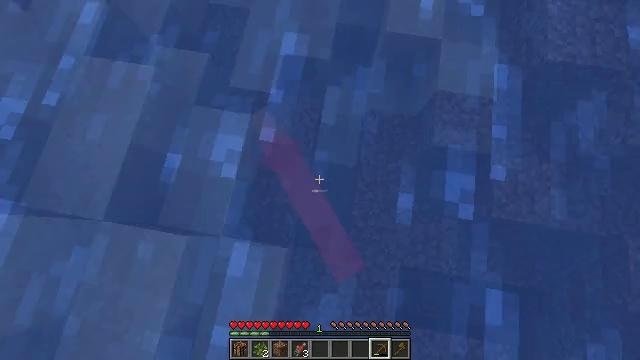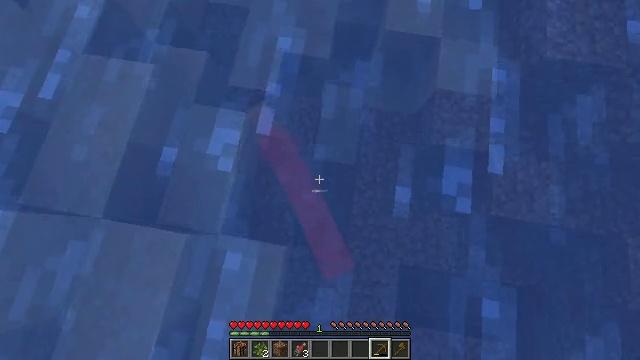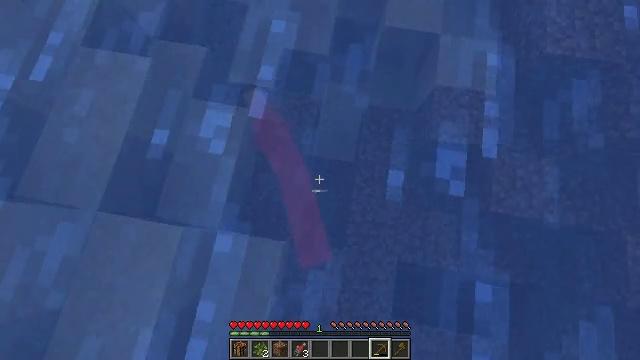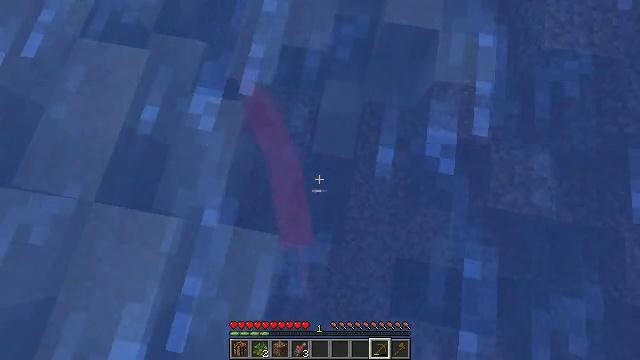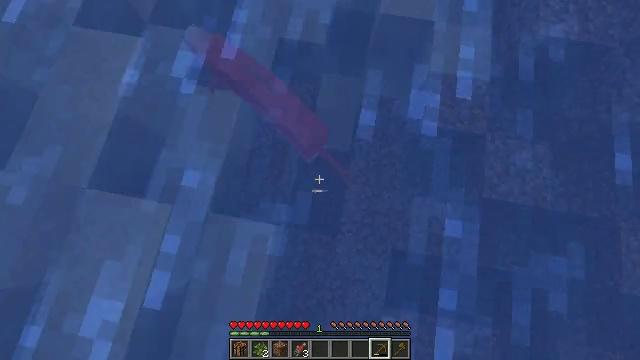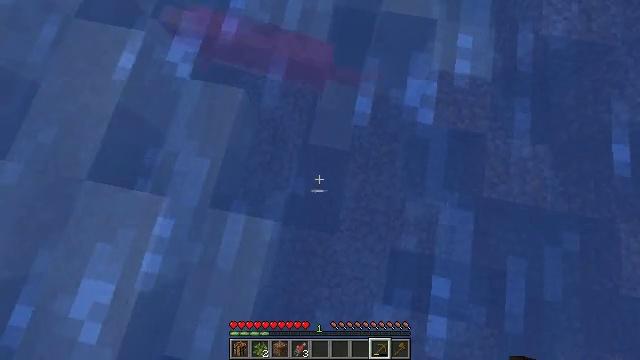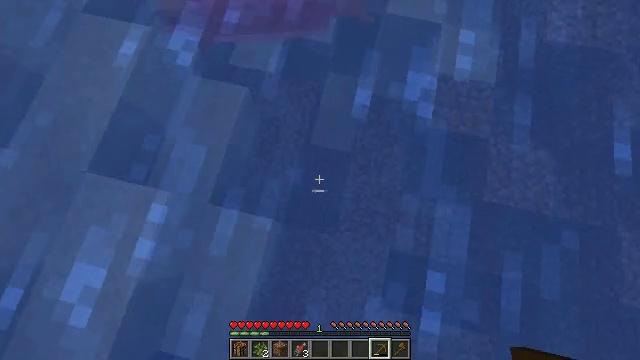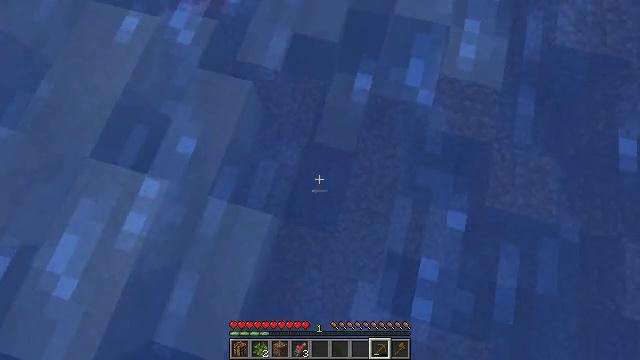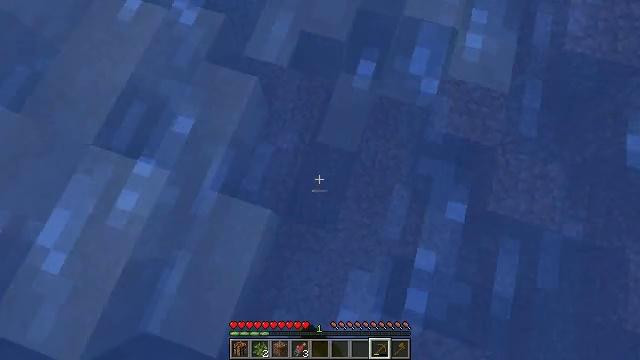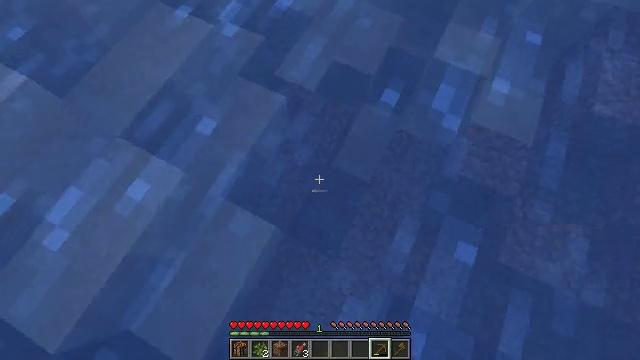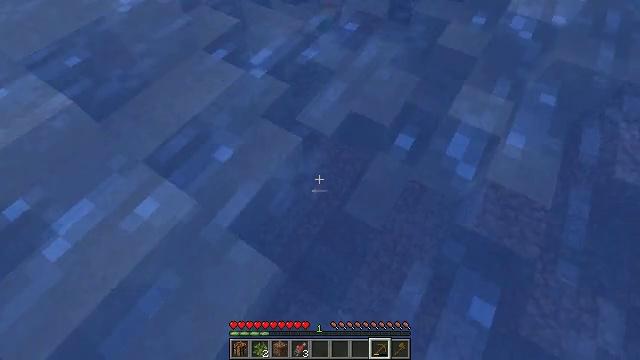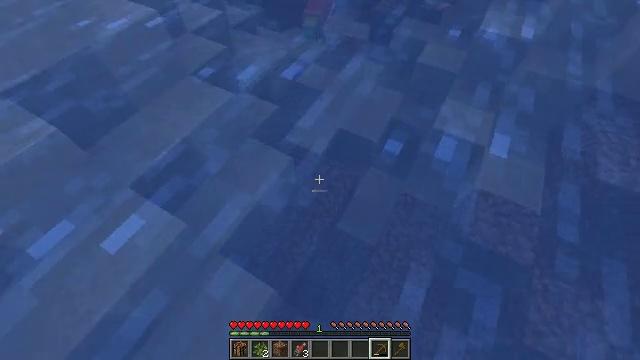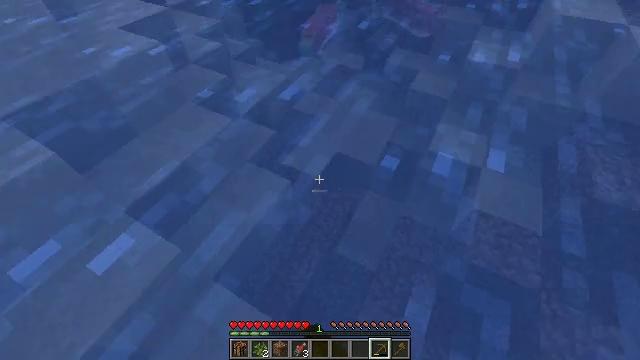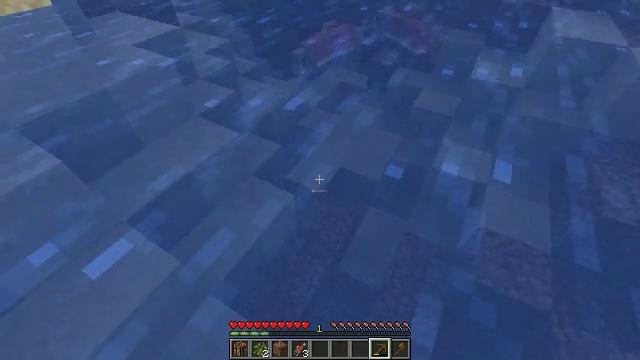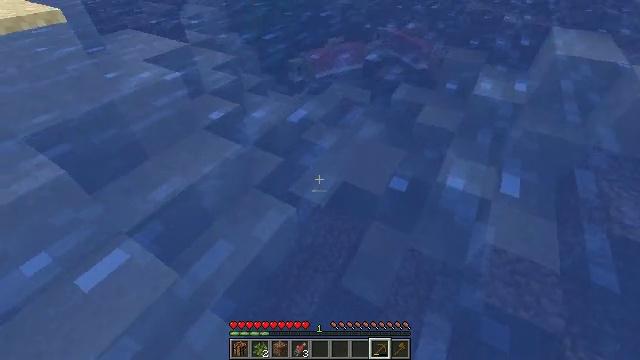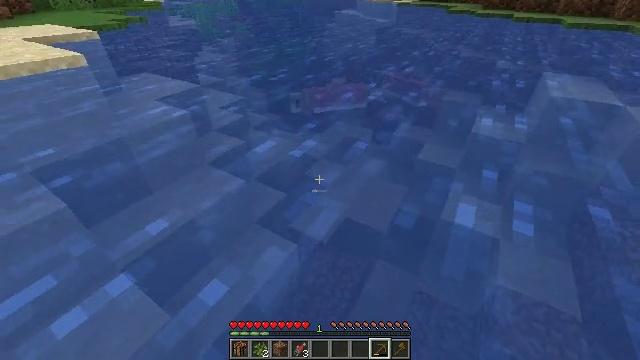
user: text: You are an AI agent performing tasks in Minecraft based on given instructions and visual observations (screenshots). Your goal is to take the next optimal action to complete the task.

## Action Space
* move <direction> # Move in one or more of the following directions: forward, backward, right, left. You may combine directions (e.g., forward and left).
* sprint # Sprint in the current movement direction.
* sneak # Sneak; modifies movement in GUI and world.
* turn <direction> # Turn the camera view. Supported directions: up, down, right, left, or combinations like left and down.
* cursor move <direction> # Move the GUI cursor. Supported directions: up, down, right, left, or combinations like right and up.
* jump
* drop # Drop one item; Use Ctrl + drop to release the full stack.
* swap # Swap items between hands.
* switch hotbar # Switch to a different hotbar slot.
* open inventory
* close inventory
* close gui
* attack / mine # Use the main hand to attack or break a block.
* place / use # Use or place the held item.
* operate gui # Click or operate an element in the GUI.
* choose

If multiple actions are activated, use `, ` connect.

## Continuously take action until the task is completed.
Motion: motion action
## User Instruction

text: Hunt a salmon.
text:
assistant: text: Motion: attack / mine
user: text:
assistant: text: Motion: attack / mine
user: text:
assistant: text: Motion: attack / mine
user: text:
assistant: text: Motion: attack / mine
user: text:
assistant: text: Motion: attack / mine
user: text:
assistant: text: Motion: turn left
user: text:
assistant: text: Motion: turn left, attack / mine
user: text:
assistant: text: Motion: turn left, attack / mine
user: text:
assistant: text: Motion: turn left and up, attack / mine
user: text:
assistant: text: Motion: turn left and up
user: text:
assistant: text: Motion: turn right and up, attack / mine
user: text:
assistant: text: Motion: turn up, attack / mine
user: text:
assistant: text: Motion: turn left and up, attack / mine
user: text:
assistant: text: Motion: move forward, turn up, attack / mine
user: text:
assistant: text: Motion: move forward, turn up
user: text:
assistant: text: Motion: move forward, attack / mine
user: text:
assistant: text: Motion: move forward, attack / mine
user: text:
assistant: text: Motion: move forward, turn left and up, attack / mine
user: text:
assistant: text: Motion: move forward, turn left and up
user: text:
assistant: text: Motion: turn up, attack / mine
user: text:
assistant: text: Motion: turn left and up, attack / mine
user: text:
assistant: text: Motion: move forward, turn left and up, attack / mine
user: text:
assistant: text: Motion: move forward, turn up, attack / mine
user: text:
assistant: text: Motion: move forward, turn up
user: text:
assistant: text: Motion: move forward, attack / mine
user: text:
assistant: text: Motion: move forward, attack / mine
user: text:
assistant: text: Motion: move forward, attack / mine
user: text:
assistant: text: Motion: move forward
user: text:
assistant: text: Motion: move forward, turn right, attack / mine
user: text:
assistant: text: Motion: move forward, turn right, attack / mine